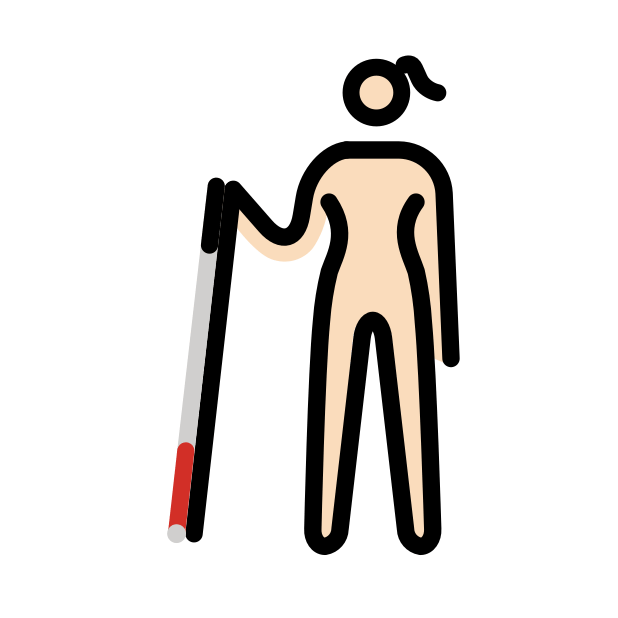
woman with white cane: light skin tone